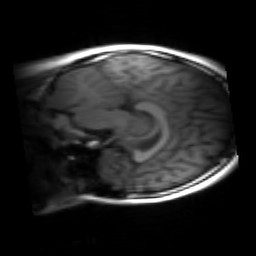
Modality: inplaneT1
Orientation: sagittal
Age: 20
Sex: female
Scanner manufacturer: siemens
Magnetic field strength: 3 T
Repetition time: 1.2 s
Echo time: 0.00251 s